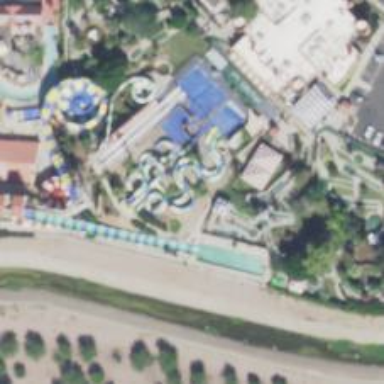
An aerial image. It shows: Water slide attraction.